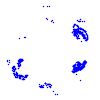
Particle: kaon